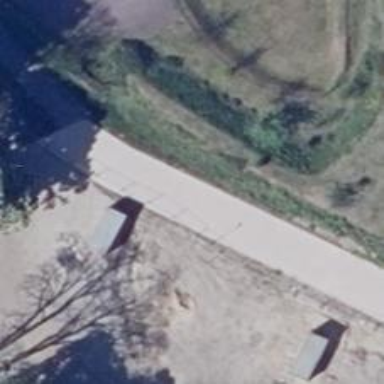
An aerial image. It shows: Abandoned railway.